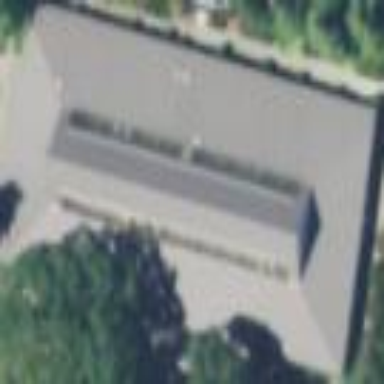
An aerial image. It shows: School building.